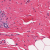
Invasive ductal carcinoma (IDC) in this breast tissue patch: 0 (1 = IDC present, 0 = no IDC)